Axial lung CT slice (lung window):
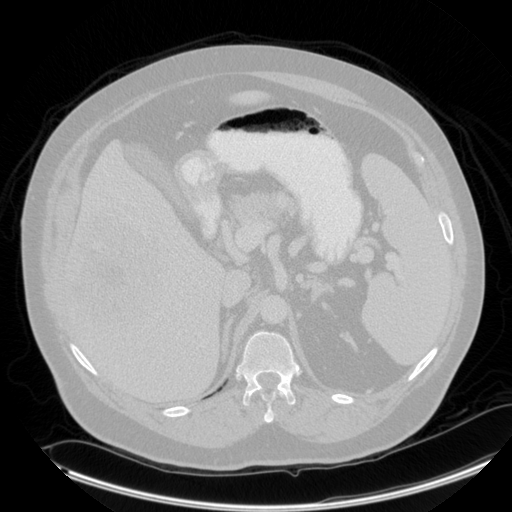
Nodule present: no